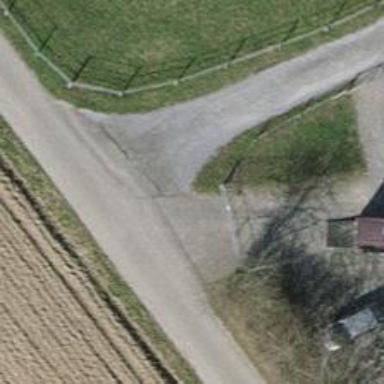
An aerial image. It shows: Gate.